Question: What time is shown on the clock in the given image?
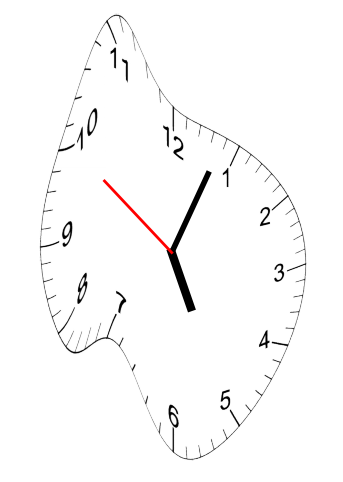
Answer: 05:03:50